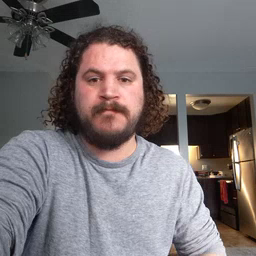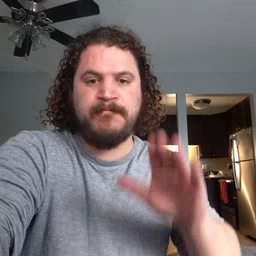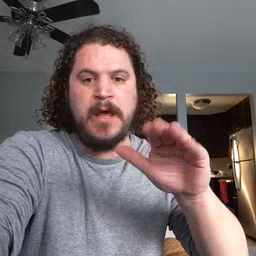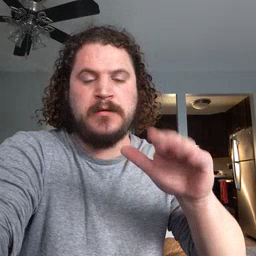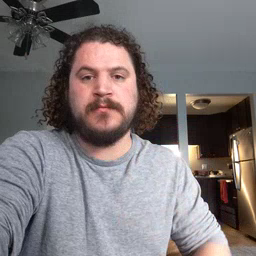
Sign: bye